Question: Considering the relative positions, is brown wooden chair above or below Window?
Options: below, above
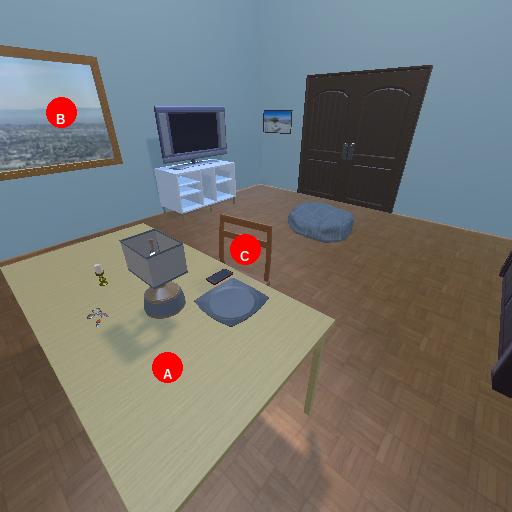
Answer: below